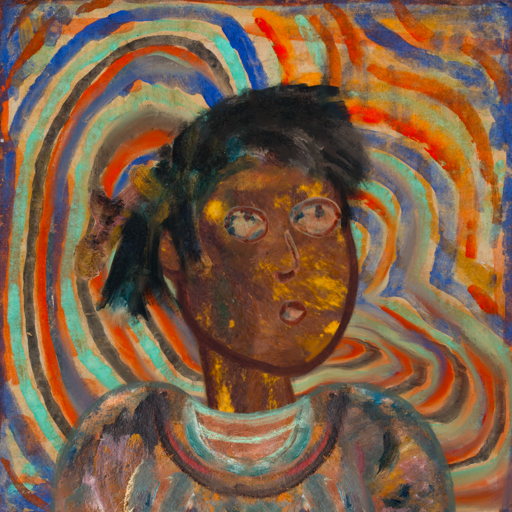
Background: Sisters, Head And Neck Side: Comrade, Face Side: Orphan, Bust: Boggyland, Hair Side: Pipe, Head Accessory: Blank, Second Necklace: Blank, Necklace: Blank, Baby: Blank